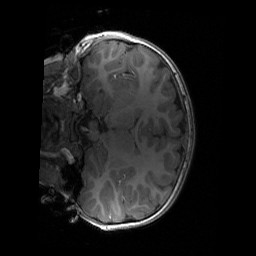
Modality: T1w
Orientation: coronal
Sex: female
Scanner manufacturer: siemens
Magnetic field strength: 3 T
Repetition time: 1.9 s
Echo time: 0.00243 s